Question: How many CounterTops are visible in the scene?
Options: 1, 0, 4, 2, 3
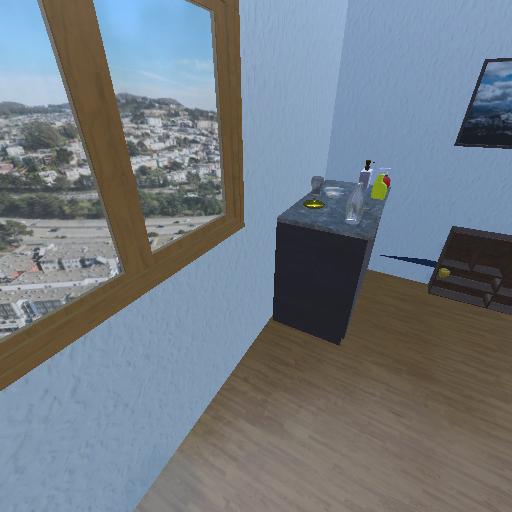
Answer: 1